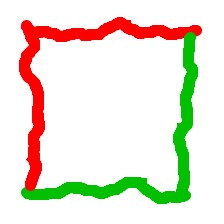
Shape: square